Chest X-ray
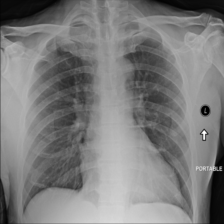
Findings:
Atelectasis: negative
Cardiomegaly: negative
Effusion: negative
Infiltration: negative
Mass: negative
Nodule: negative
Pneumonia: negative
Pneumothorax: negative
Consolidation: negative
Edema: negative
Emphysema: negative
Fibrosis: negative
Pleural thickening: negative
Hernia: negative